Interaction volume radius: 5 \u00c5
Interaction volume height: 30 \u00c5
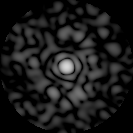
Disorder parameter: 0.7977